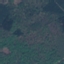
Land use / land cover: Forest